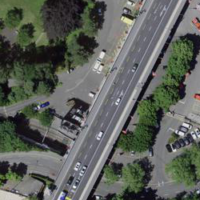
EUNIS habitat code: 54
Species observed at this site:
Acer campestre